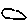
Label: circle